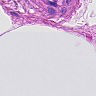
Metastatic tissue present: no